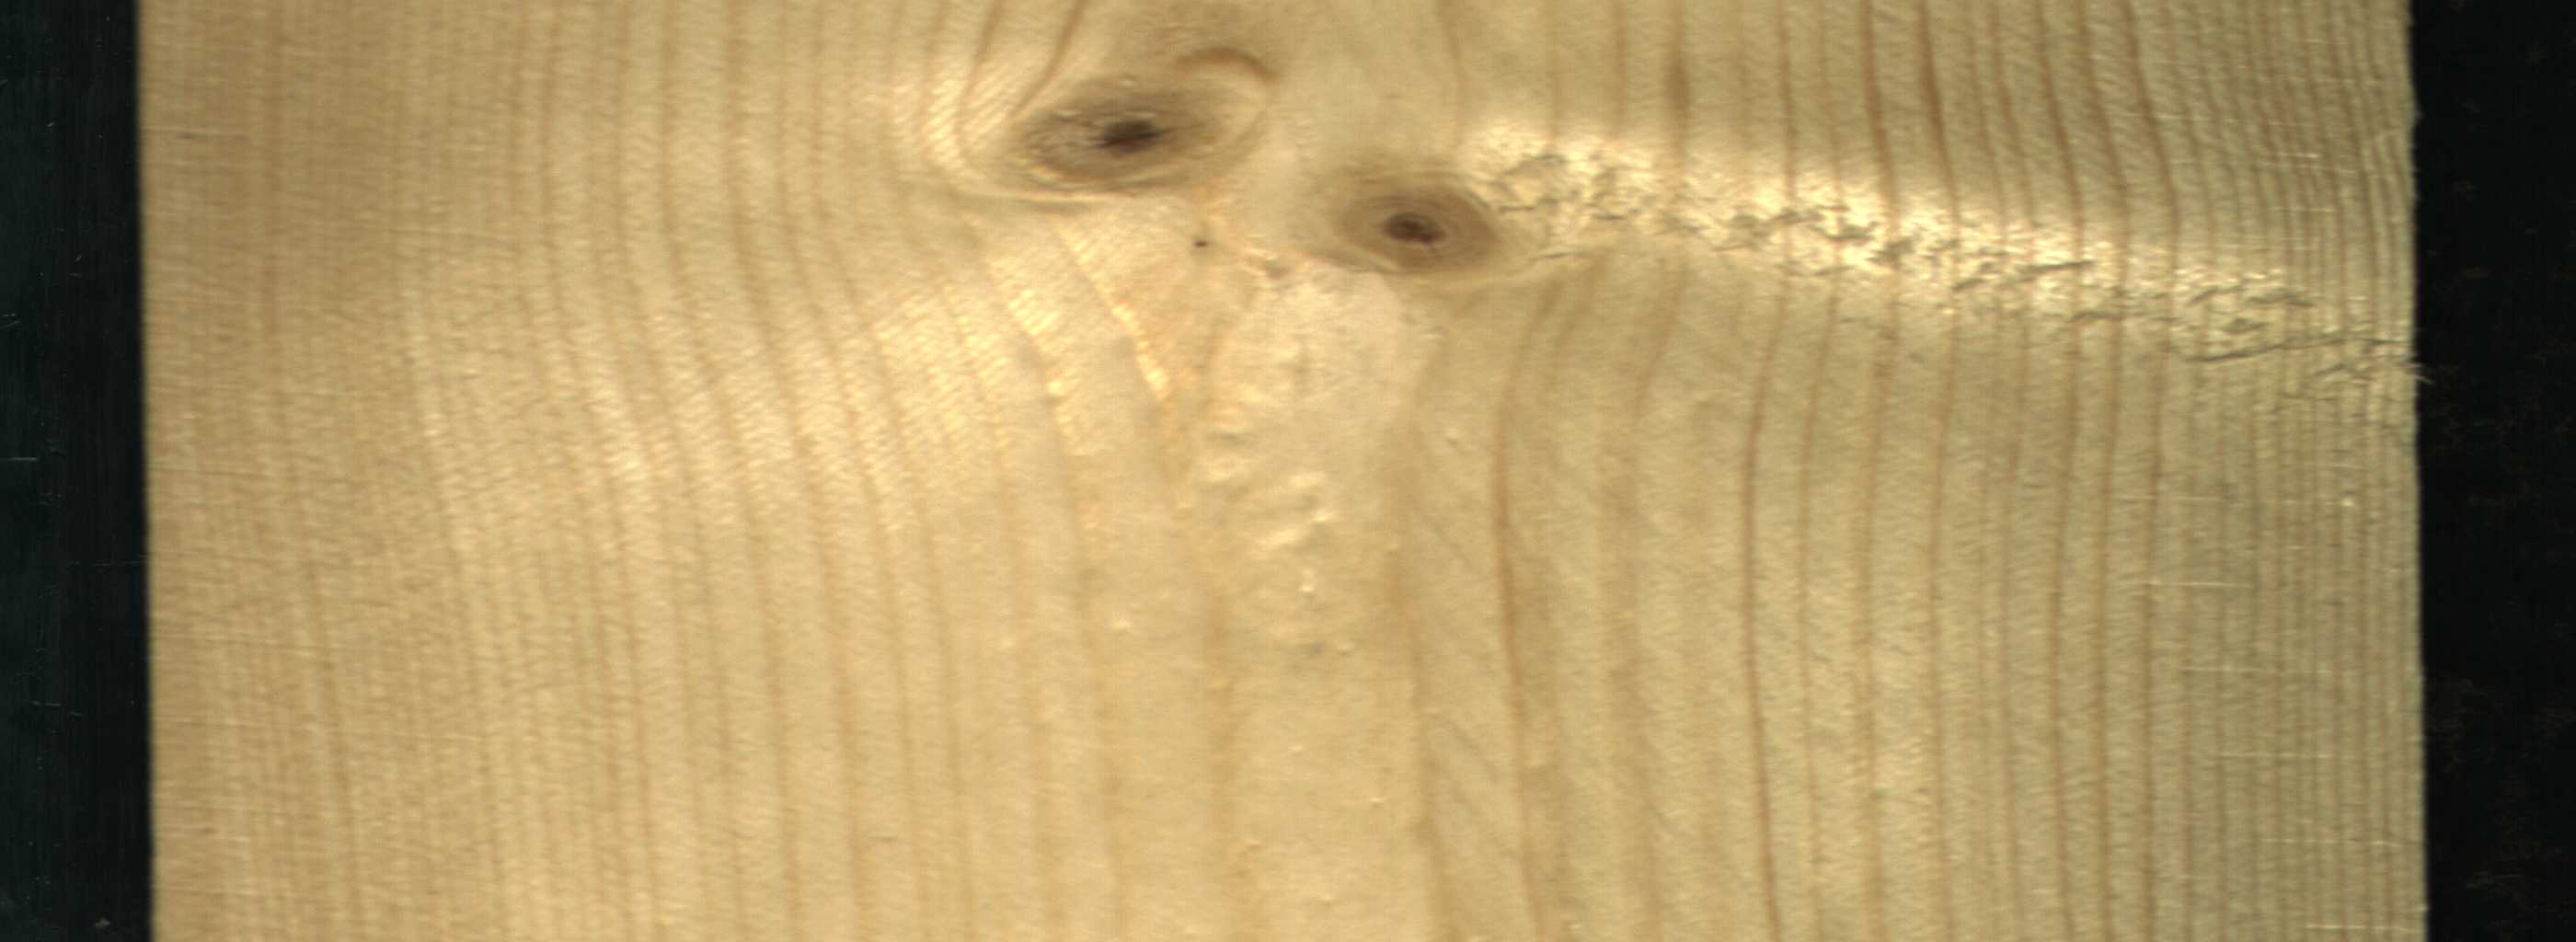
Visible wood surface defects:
knot_with_crack
Live_Knot
Live_Knot
Live_Knot